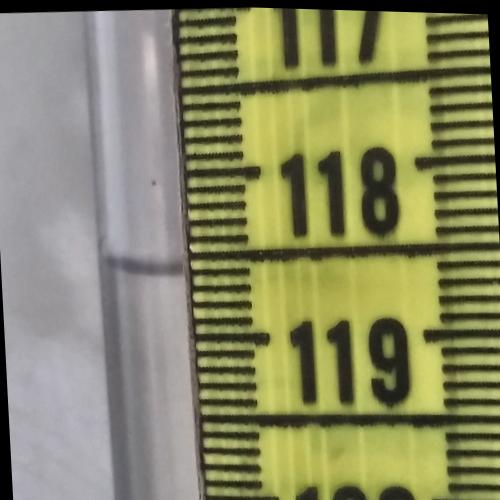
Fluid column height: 118.6 cm